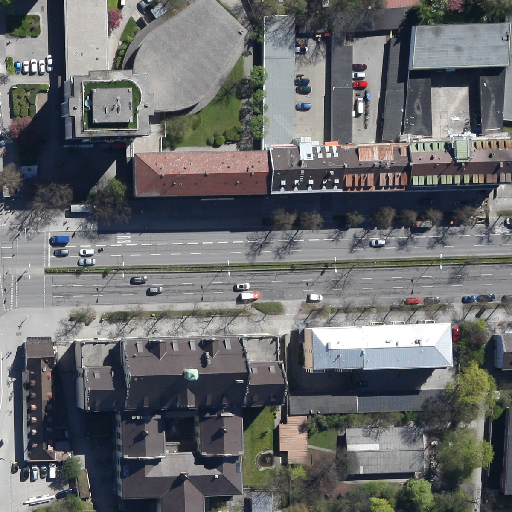
Referring expression: paved road